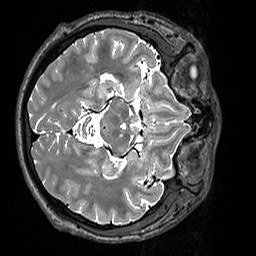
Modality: T2w
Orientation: axial
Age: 21
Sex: male
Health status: healthy
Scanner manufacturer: siemens
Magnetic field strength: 3 T
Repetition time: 3.2 s
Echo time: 0.412 s